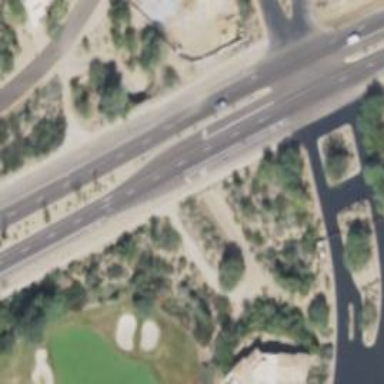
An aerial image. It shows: Passage tunnel along golf cartpath.